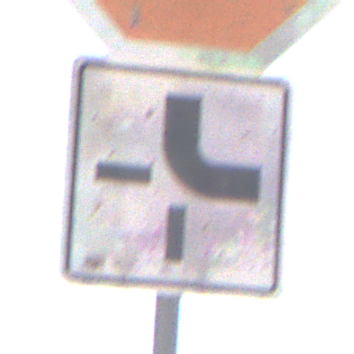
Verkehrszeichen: VerlaufVorfahrtsstrasse4
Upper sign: Stop
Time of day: Midday
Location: Outdoor (Nature)
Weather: Clear
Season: NotSpecified
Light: Natural